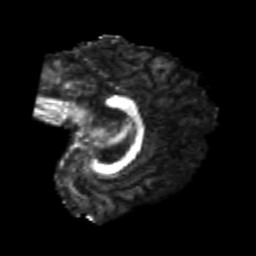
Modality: FA
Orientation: sagittal
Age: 21
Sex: male
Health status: healthy
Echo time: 0.074 s